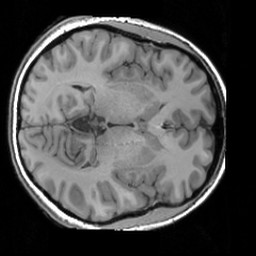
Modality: T1w
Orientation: axial
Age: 34
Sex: female
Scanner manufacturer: siemens
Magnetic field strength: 3 T
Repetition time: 1.63 s
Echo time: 0.00311 s